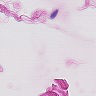
Metastatic tissue present: no